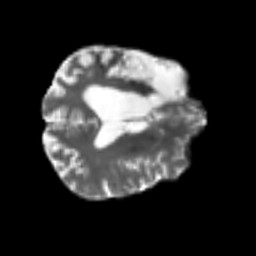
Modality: T2w
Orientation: axial
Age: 50
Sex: male
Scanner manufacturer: siemens
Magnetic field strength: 3 T
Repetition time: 4.987 s
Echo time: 0.0792 s